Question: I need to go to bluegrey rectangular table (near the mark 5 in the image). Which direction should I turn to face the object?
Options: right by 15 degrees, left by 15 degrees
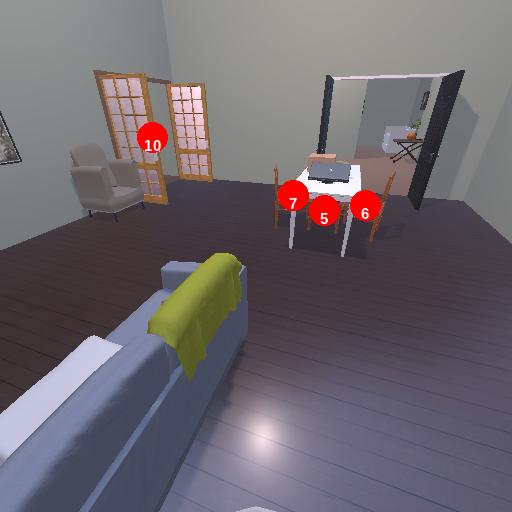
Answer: right by 15 degrees